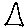
Label: triangle